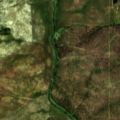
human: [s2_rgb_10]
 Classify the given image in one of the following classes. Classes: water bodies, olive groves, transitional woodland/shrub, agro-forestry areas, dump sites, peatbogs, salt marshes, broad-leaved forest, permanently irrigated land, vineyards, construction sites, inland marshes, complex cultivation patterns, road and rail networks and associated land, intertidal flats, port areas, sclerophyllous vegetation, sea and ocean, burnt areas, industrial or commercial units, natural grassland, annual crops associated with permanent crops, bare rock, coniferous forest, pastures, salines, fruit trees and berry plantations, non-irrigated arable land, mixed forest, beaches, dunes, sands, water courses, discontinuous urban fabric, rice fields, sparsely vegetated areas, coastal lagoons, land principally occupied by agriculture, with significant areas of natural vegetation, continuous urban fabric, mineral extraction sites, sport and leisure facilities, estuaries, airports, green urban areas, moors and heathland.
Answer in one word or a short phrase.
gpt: continuous urban fabric